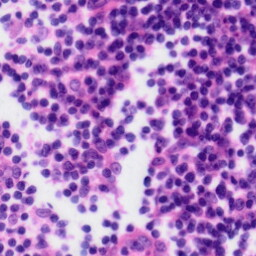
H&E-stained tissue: Tonsil